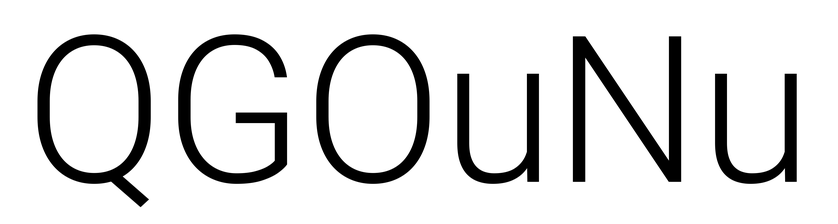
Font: Roboto_Light